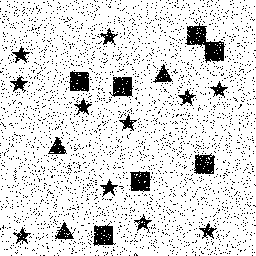
Squares: 7
Triangles: 3
Stars: 11
Total shapes: 21